Aerial crown-view tile of a tropical tree (Barro Colorado Island, Panama), acquired 20241112:
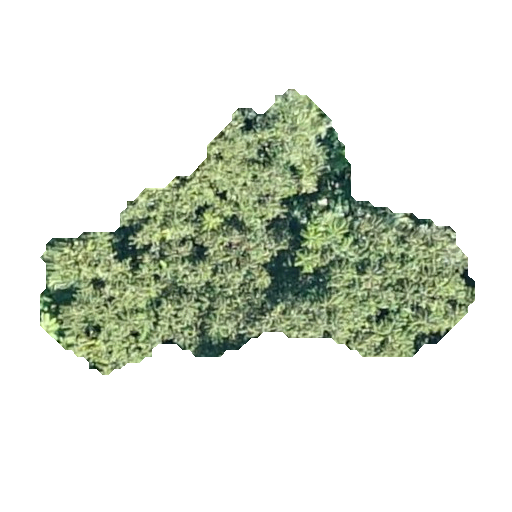
Species: Spondias mombin
GBIF accepted scientific name: Spondias mombin
Crown area: 110.11 m²